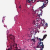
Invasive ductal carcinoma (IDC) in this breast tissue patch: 0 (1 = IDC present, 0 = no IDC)